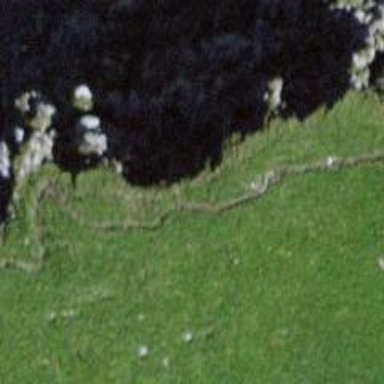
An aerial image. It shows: Cliff in nature.